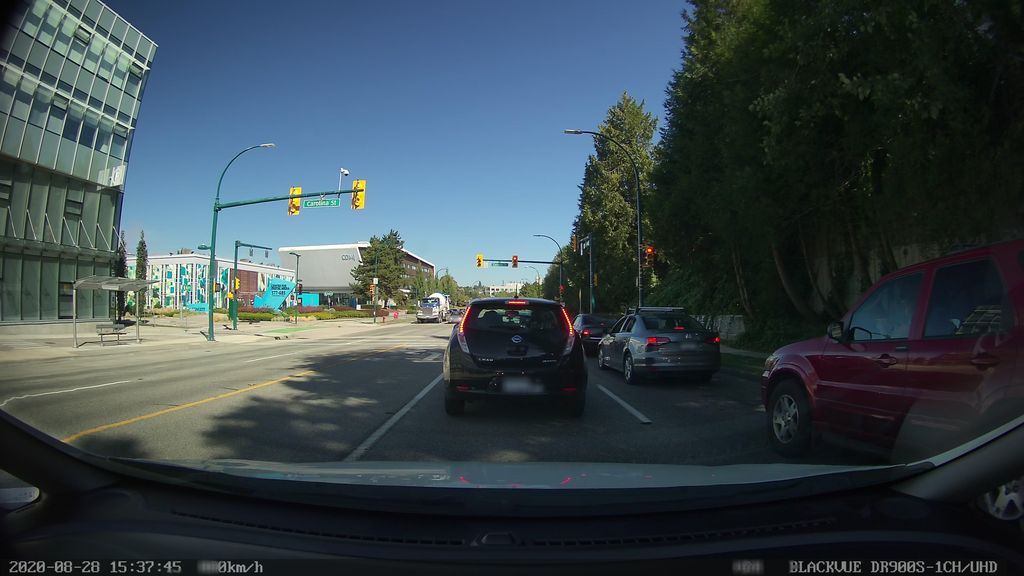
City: vancouver